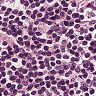
Metastatic tissue present: no